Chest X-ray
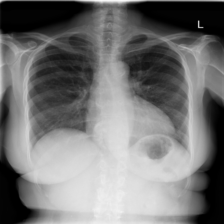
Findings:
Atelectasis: negative
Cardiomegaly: positive
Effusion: negative
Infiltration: negative
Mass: negative
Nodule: negative
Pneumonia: negative
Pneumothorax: negative
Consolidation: negative
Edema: negative
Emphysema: negative
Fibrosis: negative
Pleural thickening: negative
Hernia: negative